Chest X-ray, AP view. Patient: 66 years old, sex M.
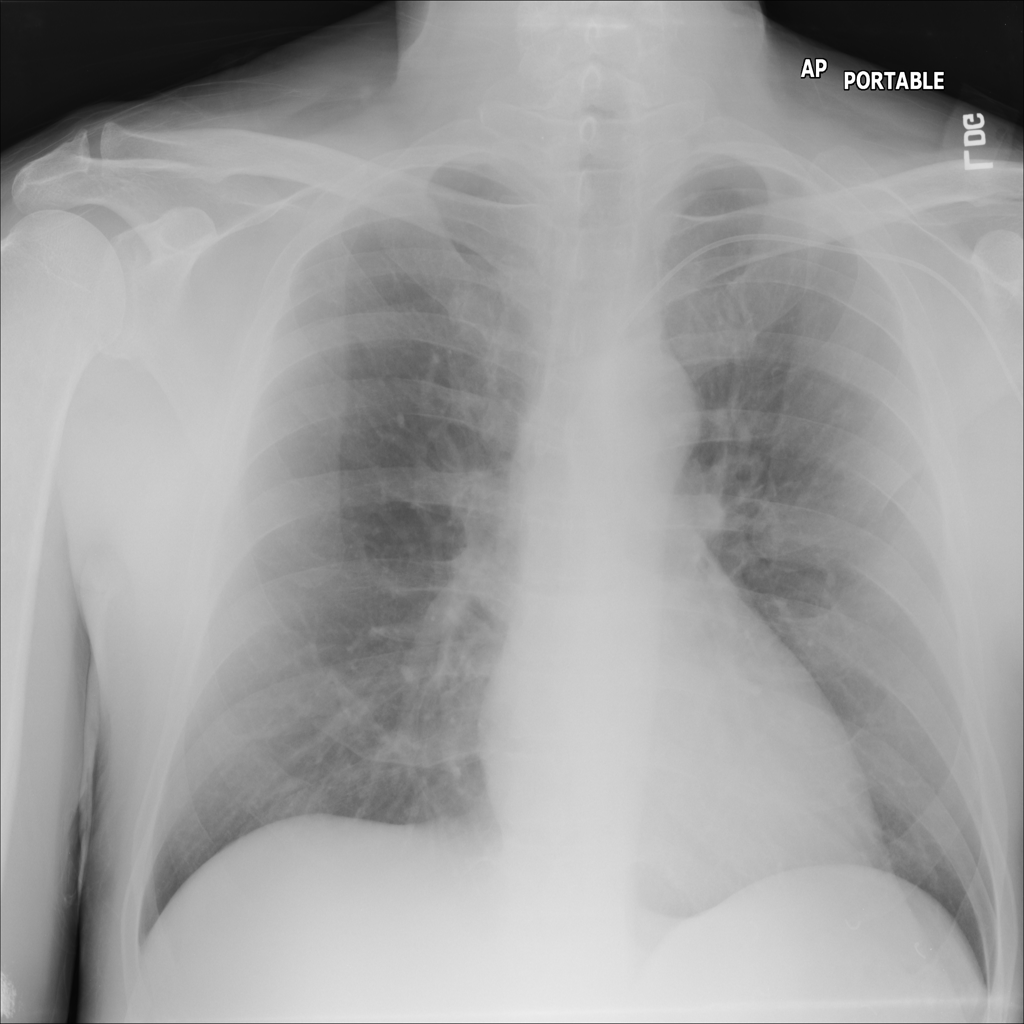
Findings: No Finding